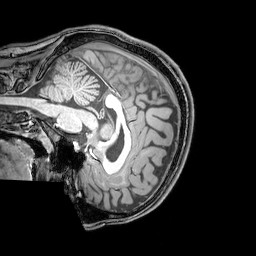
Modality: T1w
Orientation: sagittal
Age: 22
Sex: male
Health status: healthy
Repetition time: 0.081 s
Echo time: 0.037 s